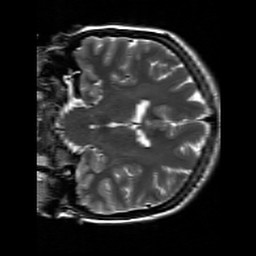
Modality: T2w
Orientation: coronal
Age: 21
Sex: female
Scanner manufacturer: siemens
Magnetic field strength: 3 T
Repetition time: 7 s
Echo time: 0.09 s